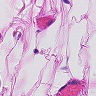
Metastatic tissue present: no